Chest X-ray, PA view. Patient: 34 years old, sex F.
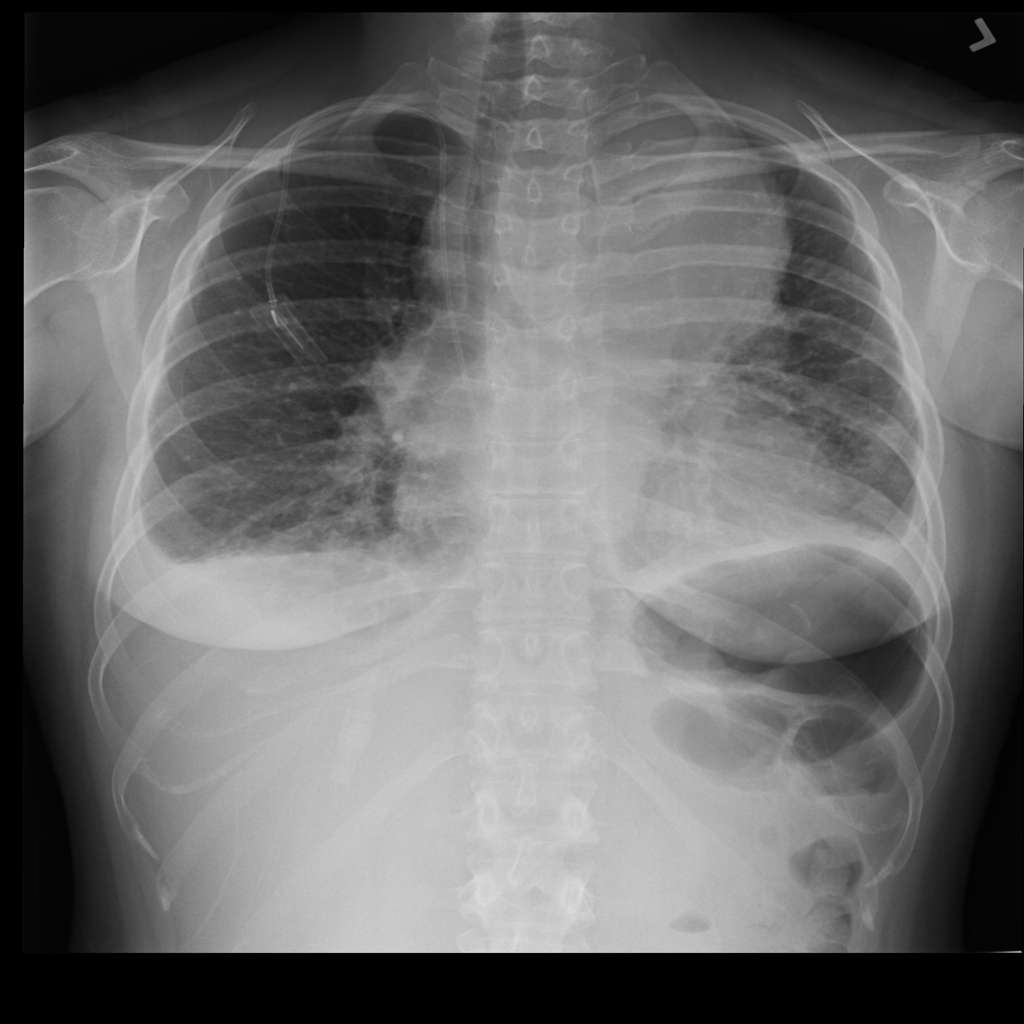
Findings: Atelectasis, Mass